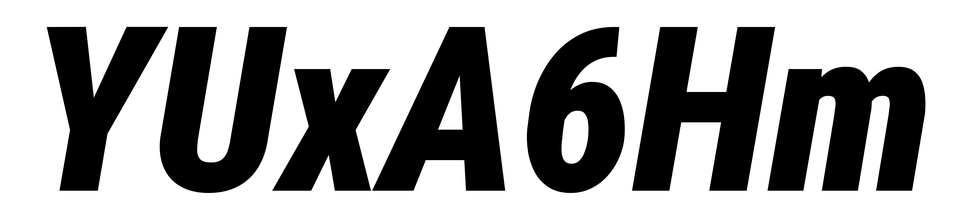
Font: Roboto-Italic_Condensed_Black_Italic